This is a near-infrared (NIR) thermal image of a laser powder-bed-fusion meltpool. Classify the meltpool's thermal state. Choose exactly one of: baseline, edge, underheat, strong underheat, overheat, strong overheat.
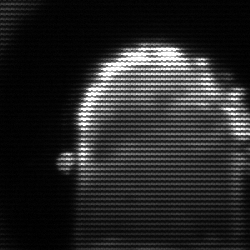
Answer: baseline